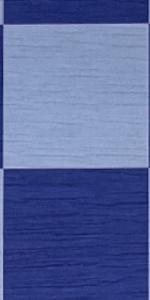
Label: Empty